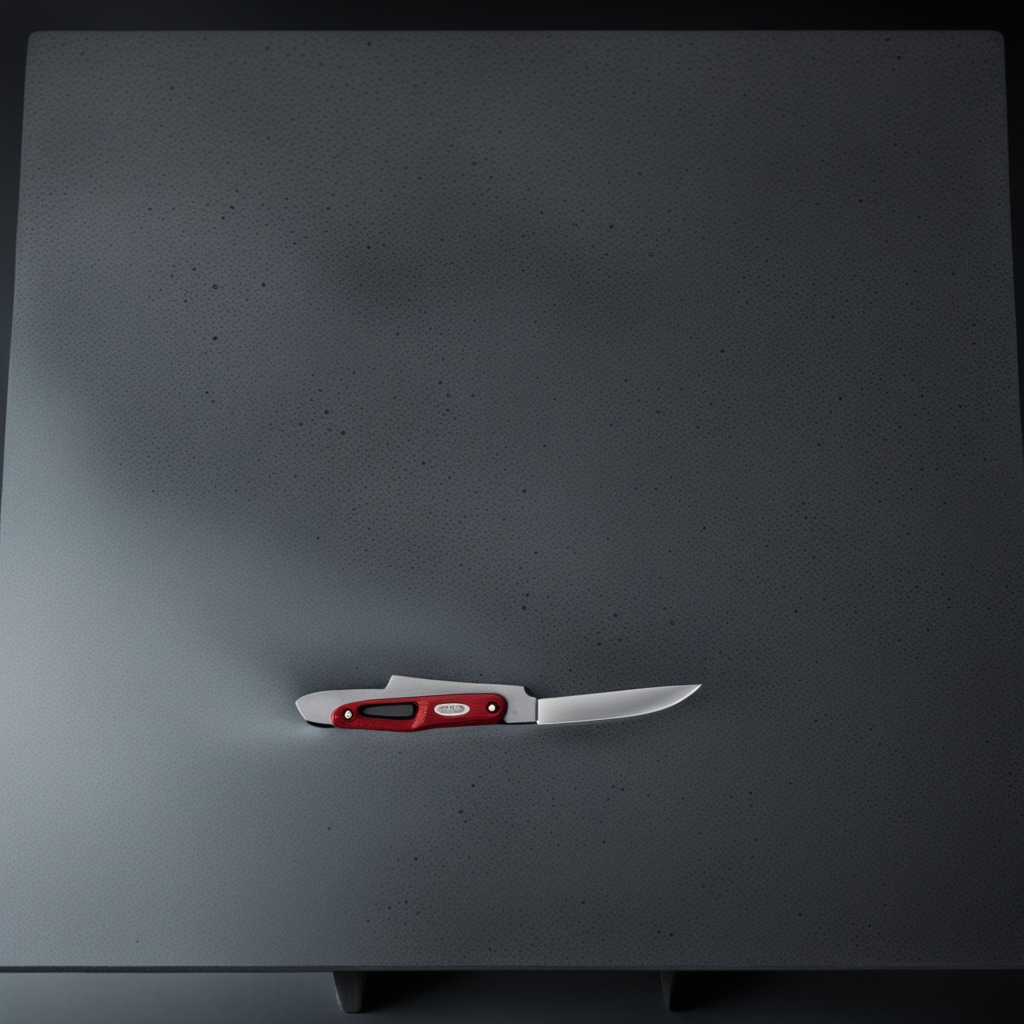
A utility knife is lying on the clean granite table inside a workshop at night.